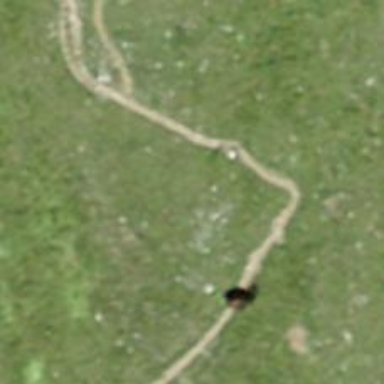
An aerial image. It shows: Path.